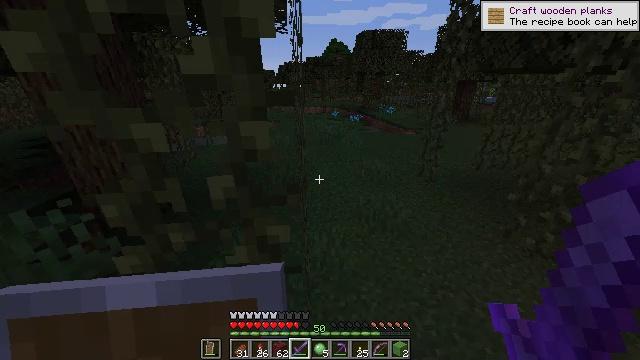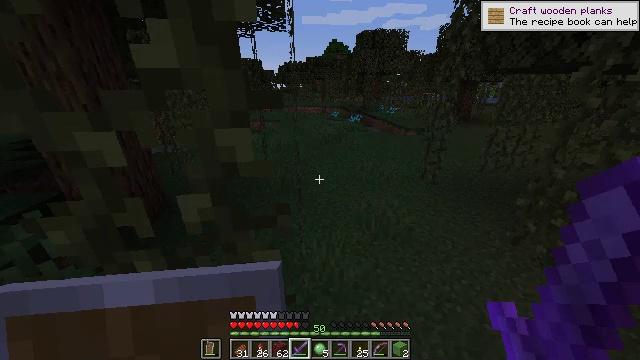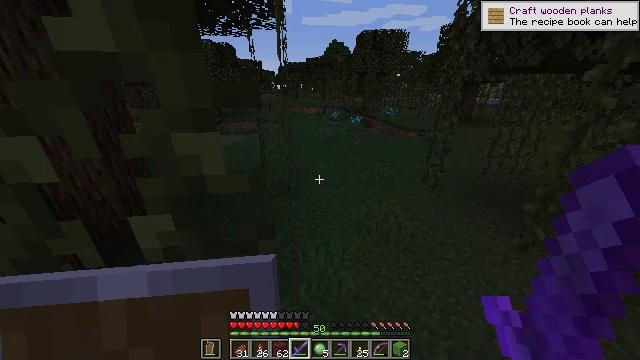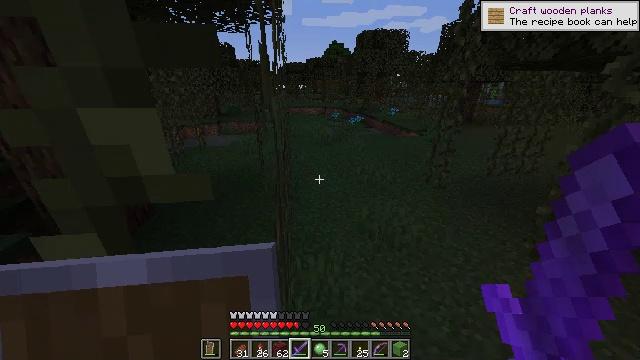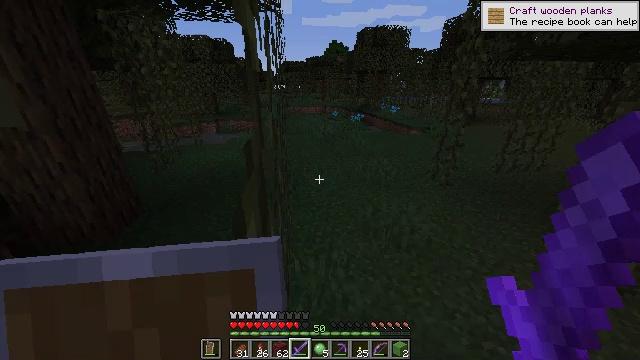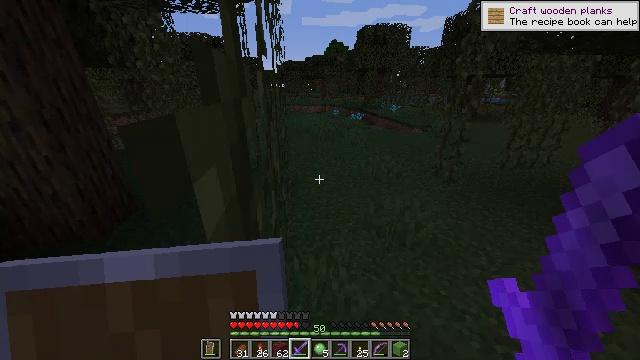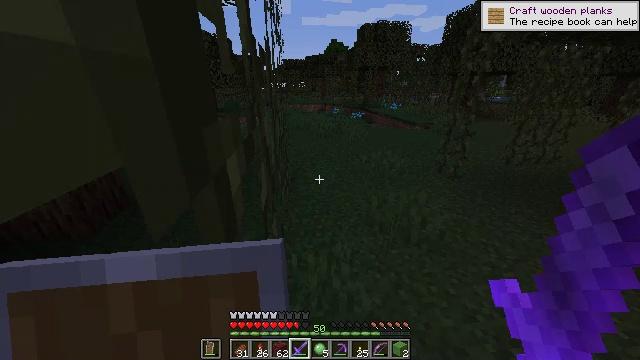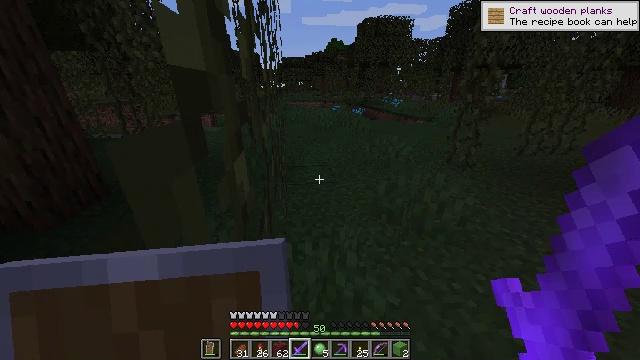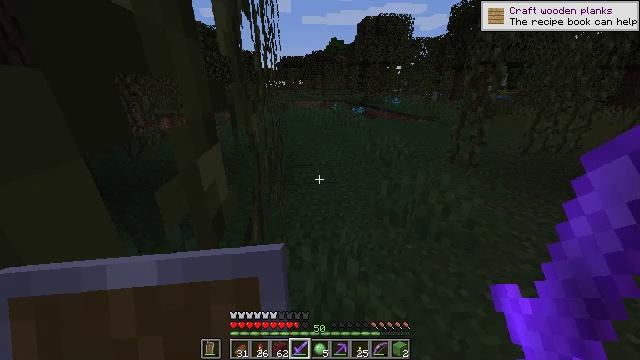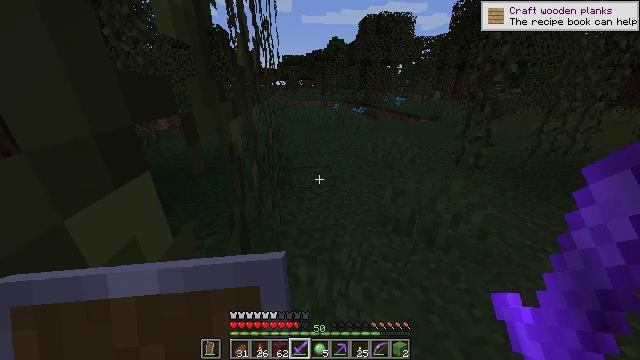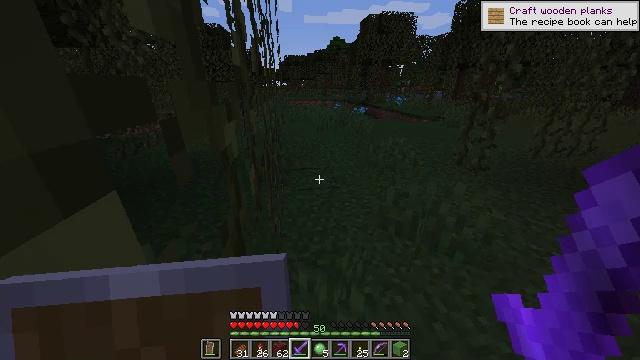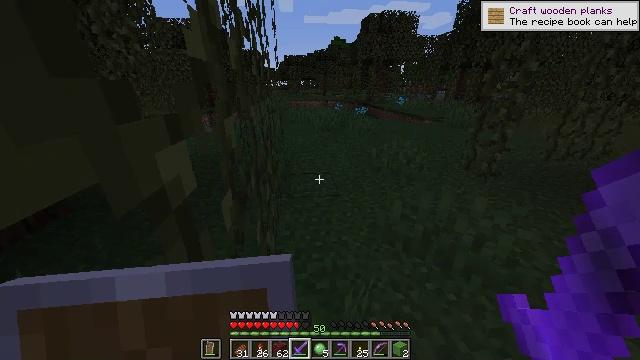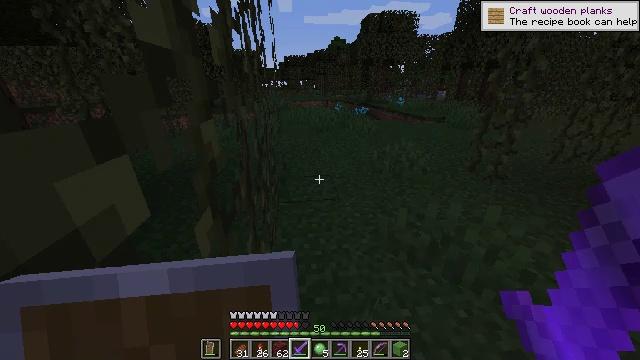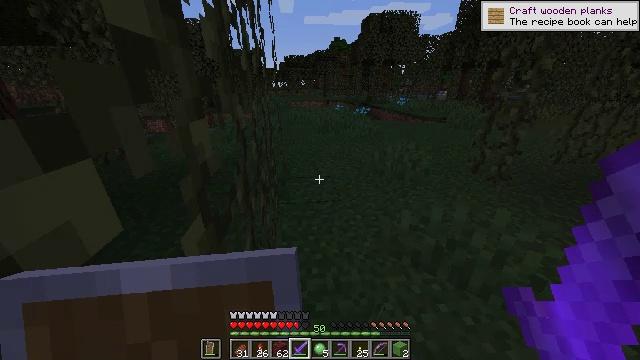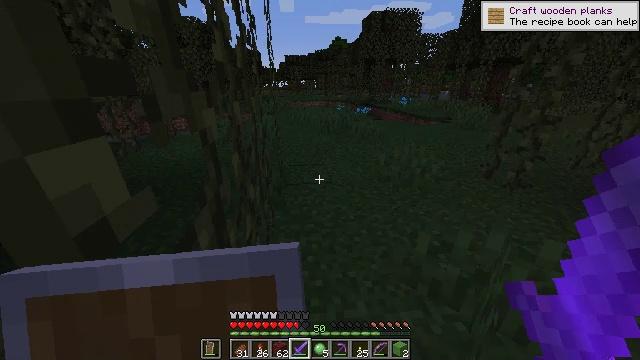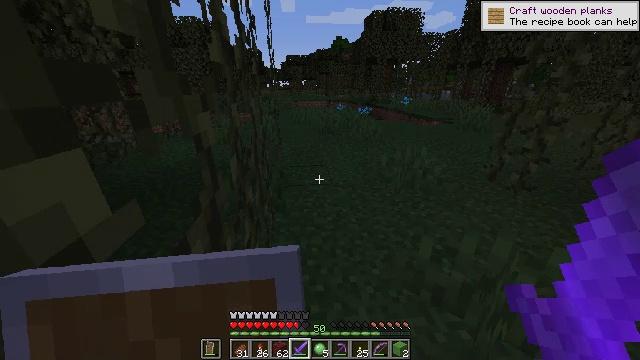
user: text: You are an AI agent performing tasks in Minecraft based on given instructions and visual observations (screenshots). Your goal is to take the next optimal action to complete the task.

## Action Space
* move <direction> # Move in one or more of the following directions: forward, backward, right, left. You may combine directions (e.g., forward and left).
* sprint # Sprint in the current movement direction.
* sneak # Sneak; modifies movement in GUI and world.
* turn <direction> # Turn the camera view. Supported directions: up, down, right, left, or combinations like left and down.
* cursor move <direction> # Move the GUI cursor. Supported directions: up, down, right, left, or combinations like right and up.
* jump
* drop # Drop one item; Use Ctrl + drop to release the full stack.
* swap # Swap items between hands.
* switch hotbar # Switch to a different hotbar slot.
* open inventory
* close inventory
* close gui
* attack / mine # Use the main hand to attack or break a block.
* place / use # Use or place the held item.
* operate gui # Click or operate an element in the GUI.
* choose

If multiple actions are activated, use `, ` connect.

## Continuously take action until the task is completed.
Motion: motion action
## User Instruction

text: Combat the slime.
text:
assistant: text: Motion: move forward
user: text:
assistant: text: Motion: move forward
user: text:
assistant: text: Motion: move forward
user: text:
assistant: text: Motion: move forward
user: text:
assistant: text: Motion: move forward
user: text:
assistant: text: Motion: move forward
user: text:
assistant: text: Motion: move forward
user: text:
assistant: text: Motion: move forward
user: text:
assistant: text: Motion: move forward
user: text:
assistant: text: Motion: move forward
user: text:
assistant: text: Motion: move forward
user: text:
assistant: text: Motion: move forward
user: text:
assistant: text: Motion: move forward
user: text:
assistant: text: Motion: move forward
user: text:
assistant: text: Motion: move forward
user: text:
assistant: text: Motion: move forward, jump
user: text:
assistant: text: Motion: move forward, jump
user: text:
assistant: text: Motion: move forward, jump
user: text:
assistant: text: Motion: move forward, jump
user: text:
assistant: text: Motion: move forward, jump
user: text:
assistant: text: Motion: move forward, jump
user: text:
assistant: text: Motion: move forward, jump
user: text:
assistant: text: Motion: move forward, jump
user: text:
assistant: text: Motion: move forward, jump
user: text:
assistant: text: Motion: move forward, jump
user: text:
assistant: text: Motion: move forward, jump
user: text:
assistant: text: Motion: move forward, jump
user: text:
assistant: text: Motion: move forward, jump
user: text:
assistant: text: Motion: move forward, jump
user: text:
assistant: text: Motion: move forward, jump